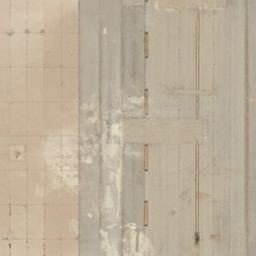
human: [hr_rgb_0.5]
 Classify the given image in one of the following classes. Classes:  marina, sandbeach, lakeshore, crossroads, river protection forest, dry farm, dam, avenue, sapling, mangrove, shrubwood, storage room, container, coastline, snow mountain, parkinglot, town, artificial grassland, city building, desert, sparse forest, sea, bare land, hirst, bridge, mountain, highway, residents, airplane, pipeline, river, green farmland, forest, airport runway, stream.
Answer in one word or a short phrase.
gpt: airport runway